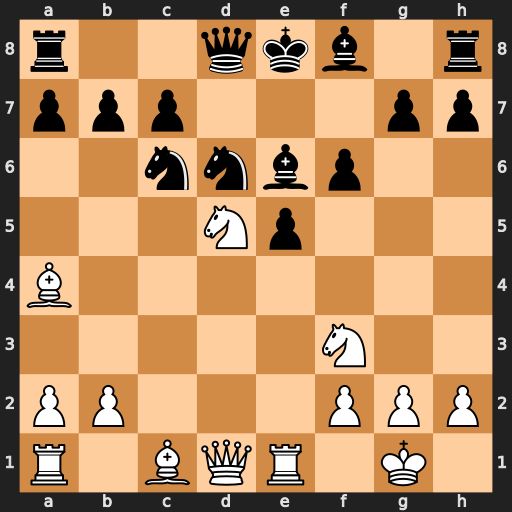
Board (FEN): r2qkb1r/ppp3pp/2nnbp2/3Np3/B7/5N2/PP3PPP/R1BQR1K1
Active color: w
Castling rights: kq
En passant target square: -
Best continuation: Nxe5 fxe5 Rxe5